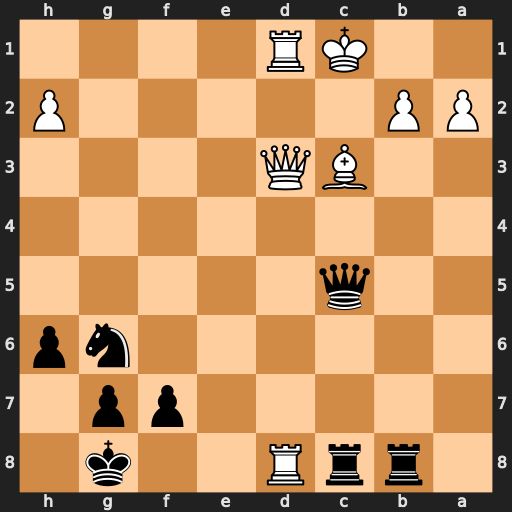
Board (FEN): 1rrR2k1/5pp1/6np/2q5/8/2BQ4/PP5P/2KR4
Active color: b
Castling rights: -
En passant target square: -
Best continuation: Rxd8 Qxd8+ Rxd8